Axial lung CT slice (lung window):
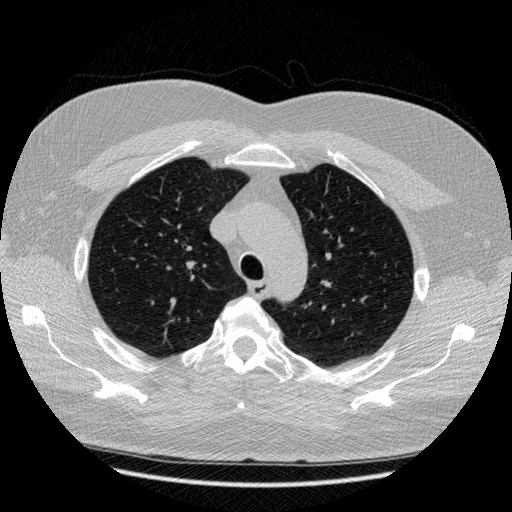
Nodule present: no